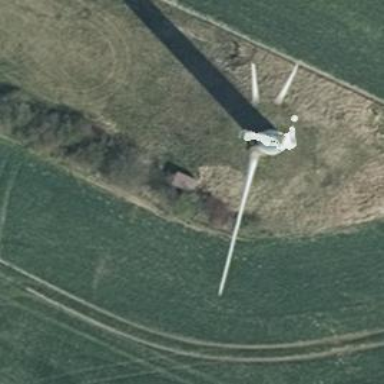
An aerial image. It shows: Wind generator is in the picture.